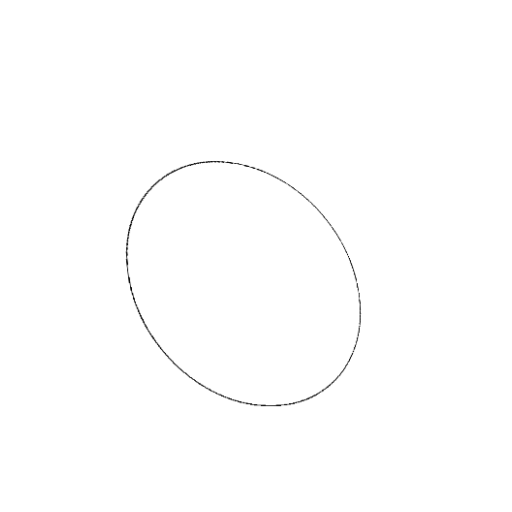
Crossing number: 0